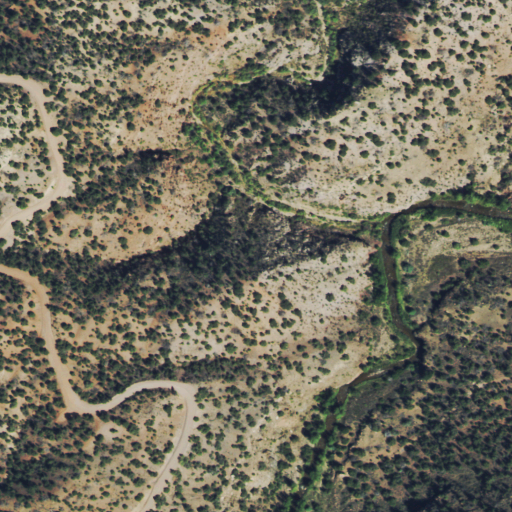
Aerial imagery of valley in Colorado named Volcano Gulch containing evergreen forest and shrub